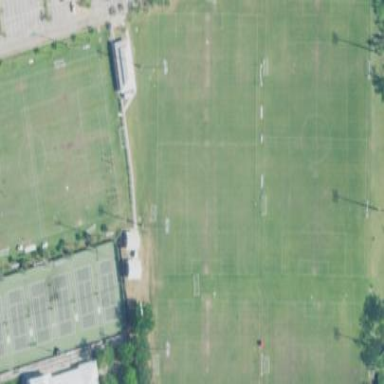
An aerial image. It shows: Soccer pitch for leisure land activities.